Question: I am not sure if 'geom_bar' is able (probably I'm not) to create the plot I need with 'geom_bar'. I want a bar plot but not starting from 0, I have a minimum and maximum value that are to be the start and end points of each bar. Desired output looks like this one:

Data structure is
'''
dput(datos)
structure(list(CDG = c("Alicante", "Alicante", "Alicante", "Alicante",
"Alicante", "Alicante", "Alicante", "Alicante", "Alicante", "Alicante",
"Alicante", "Castellon", "Castellon", "Castellon", "Castellon",
"Castellon", "Castellon", "Castellon", "Castellon", "Castellon",
"Castellon", "Castellon", "Castellon", "Castellon", "Castellon",
"Castellon", "Castellon", "Castellon", "Castellon", "Valencia",
"Valencia", "Valencia", "Valencia", "Valencia", "Valencia", "Valencia",
"Valencia", "Valencia", "Valencia", "Valencia", "Valencia", "Valencia",
"Valencia", "Valencia", "Valencia", "Valencia", "Valencia", "Valencia",
"Valencia", "Valencia", "Valencia", "Valencia", "Valencia", "Valencia",
"Valencia"), ESTACION = structure(c(5L, 1L, 2L, 3L, 8L, 23L,
24L, 21L, 31L, 22L, 41L, 26L, 12L, 16L, 13L, 14L, 15L, 18L, 28L,
29L, 19L, 37L, 39L, 27L, 49L, 52L, 53L, 54L, 55L, 4L, 7L, 6L,
9L, 10L, 11L, 17L, 20L, 33L, 25L, 30L, 32L, 36L, 35L, 34L, 38L,
42L, 46L, 48L, 47L, 43L, 45L, 44L, 50L, 51L, 40L), .Label = c("Alacant-El_Pla",
"Alacant-Florida_Babel", "Alacant-Rabassa", "Albalat_dels_Tarongers",
"Alcoi-Verge_dels_Lliris", "Algar_de_Palancia", "Alzira", "Benidorm",
"Beniganim", "Bunnol-Cemex", "Burjassot-Facultats", "Burriana",
"Castello-Ermita", "Castello-Grau", "Castello-Patronat_d.Esports",
"Castello-Penyeta", "Caudete_de_las_Fuentes", "Cirat", "Coratxar",
"Cortes_de_Pall", "Elda-Lacy", "El_Pinos", "Elx-Agroalimentari",
"Elx-Parc_de_Bombers", "Gandia", "L.Alcora", "La_Vall_d.Uix",
"Morella", "Onda", "Ontinyent", "Orihuela", "Paterna-CEAM", "Quart_de_Poblet",
"Sagunt-CEA", "Sagunt-Nord", "Sagunt-Port", "Sant_Jordi", "Torrebaja",
"Torre_Endomenech", "Torrent-El_Vedat", "Torrevieja", "Valencia-Albufera",
"Valencia-Avd._Francia", "Valencia-Bulevard_Sud", "Valencia-Moli_del_Sol",
"Valencia-Pista_de_Silla", "Valencia-Politecnic", "Valencia-Vivers",
"Vilafranca", "Vilamarxant", "Villar_del_Arzobispo", "Vinaros_Planta",
"Vinaros_Plataforma", "Viver", "Zorita"), class = "factor"),
MAXIMO_HORARIO = c(NA, 70.7, 80, 63.7, 93.5, 73.8, 82.3,
59, 71, 85.5, 62, 73, 38, 87.2, 89.2, 82, 28.5, 84, 99.5,
86, 87, 94, 84, 70, 85.5, 91.2, 85.3, 72.4, 97.5, NA, 63.3,
96.2, 81, 68, 72.3, 64.5, 67.4, 59.5, 82.7, 77, 65.5, 89.5,
76.5, NA, 80, NA, 65.3, 66.2, 72.5, 65.8, 50.2, 54.8, 71.2,
79.5, NA), PROMEDIO_DIARIO = c(NA, 56.8, 64.5, 52.9, 86.9,
69.6, 79.4, 59, 73.9, 82.4, 61.4, 62.2, 43.1, 85.1, 55.2,
77.7, 26.2, 81.9, 94.3, 85.8, 85.1, 89.8, 80.5, 66.6, 83.3,
94.3, 87.5, 72.9, 93.3, 100.3, 60.8, 94.2, 74, 68.4, 62.5,
66.7, 66.5, 45.5, 78, 79.4, 68.2, 81.1, 72.6, NA, 77.1, NA,
55.1, 54.7, 66.8, 54.1, 49.3, 46.6, 63.9, 81.8, NA), MINIMO_HORARIO = c(NA,
26.8, 24.5, 30.2, 62, 46.5, 56.2, 59, 58.2, 67.8, 50.8, 16.7,
11.5, 63.2, 2, 62, 18, 75.2, 87.5, 80, 77.8, 83.2, 71.8,
52.5, 78.3, 88.9, 83.7, 66.6, 84.3, NA, 26.2, 80, 42, 47.2,
8.2, 43, 45.5, 4.5, 47.5, 55.7, 39.8, 68.7, 58.8, NA, 74.3,
NA, 11.5, 7.2, 25.5, 18.2, 8.5, 7.2, 14.7, 70.5, NA), MAXIMO_OCTOHORARIO = c(NA,
66.1, 81.1, 55.2, 96.9, 79.2, 89.1, NA, 81.1, 90.5, 64.6,
79.8, 66.1, 91.4, 80.8, 80.8, 28.4, 83.8, 96.1, 88.3, 88.5,
92.3, 82.7, 71.4, 85.6, 97.4, 89.1, 75.5, 95.1, NA, 79.5,
100.3, 90.4, 76.1, 83.3, 75.5, 79.7, 66.7, 87.7, 87.5, 78.3,
83.8, 76.8, NA, 76.8, NA, 74.5, 73, 81.2, 67.8, 73.1, 69,
79.9, 88.2, NA), VARIACION_MAX_HOR = c(NA, -15.1, -7, -21.3,
-10.2, -17.2, -18, NA, -18.2, -12.8, -8.2, -23.8, -57.8,
-8, 2.7, -1.3, -0.8, -5.7, -1.5, -10.8, -5.8, -0.8, -8.3,
-19.7, -6.5, -7.7, -11.9, -16.8, -2.7, NA, -27.7, -19.1,
-19.5, -24, -21.7, -28.2, -22.6, -23.7, -17.8, -25, -29.2,
-5.2, -19.5, NA, -14.3, NA, -32.2, -20.5, -20.7, -20.4, -38.1,
-29, -21.6, -20.5, NA), VARIACION_PRM_DIA = c(NA, -16.2,
-10.4, -18.9, -4, -5.8, -7.7, NA, -3, -9.4, 2, -22.9, -27.2,
1.1, -4.7, 16.8, -0.9, 0, 0.5, -1.9, 1.3, 15.1, 23.7, -14.1,
-4.8, 1.7, 14.8, -8, 14.7, -0.7, -20, -7.6, -17.9, -12.7,
-20.7, -10.7, -14.7, -24.3, -9.1, -13.6, -11.8, 18, -10.1,
NA, 10.9, NA, -24.4, -20.2, -14.9, -18.7, -25.4, -30, -18.6,
-6.7, NA), OSCILACION_DIARIO = c(NA, 43.9, 55.5, 33.5, 31.5,
27.3, 26.1, 0, 12.8, 17.7, 11.2, 56.3, 26.5, 24, 87.2, 20,
10.5, 8.8, 12, 6, 9.2, 10.8, 12.2, 17.5, 7.2, 2.3, 1.6, 5.8,
13.2, NA, 37.1, 16.2, 39, 20.8, 64.1, 21.5, 21.9, 55, 35.2,
21.3, 25.7, 20.8, 17.7, NA, 5.7, NA, 53.8, 59, 47, 47.6,
41.7, 47.6, 56.5, 9, NA), ESTACIONALIDAD_MAX = c(NA, -43,
-37.1, -50.2, -30.3, -46.8, -35.7, -55.6, -44.6, -36.1, -48.1,
-45.6, -72.3, -37.5, -29.7, -38.8, -75.3, -38.9, -29.1, -39.4,
-36.9, -30.3, -33.6, -42, -40.7, -17.3, -33.4, -46.7, -28.9,
NA, -53.2, -22, -41.9, -46.8, -43, -51, -43.6, -50.1, -39.4,
-43.3, -45.7, -32.5, -39.8, NA, -35.2, NA, -39.5, -43.3,
-39.9, -43.3, -58.1, -50.9, -45, -44.3, NA), ESTACIONALIDAD_MED = c(NA,
-15.2, -10.7, -28.9, -4.3, -11, 3.8, -17.6, 20.2, -4.2, -30.9,
-10.4, -27.6, 2.7, -0.4, 17.5, -61.5, 4.7, -5.7, 6.1, -12.7,
6.9, 18.7, -10.2, -9.1, 30.4, -12, -3.3, 20.2, 32.1, -5.1,
22, 2.4, -2.8, -6.9, -18.7, -13.9, -16.2, 10.6, -4.1, 1.5,
22.1, 12.9, NA, 12.2, NA, 12.9, -3.7, -1.6, -13.3, -19.3,
-25, -15.5, -0.8, NA), X = c(NA, NA, NA, NA, NA, NA, NA,
NA, NA, NA, NA, NA, NA, NA, NA, NA, NA, NA, NA, NA, NA, NA,
NA, NA, NA, NA, NA, NA, NA, NA, NA, NA, NA, NA, NA, NA, NA,
NA, NA, NA, NA, NA, NA, NA, NA, NA, NA, NA, NA, NA, NA, NA,
NA, NA, NA)), .Names = c("CDG", "ESTACION", "MAXIMO_HORARIO",
"PROMEDIO_DIARIO", "MINIMO_HORARIO", "MAXIMO_OCTOHORARIO", "VARIACION_MAX_HOR",
"VARIACION_PRM_DIA", "OSCILACION_DIARIO", "ESTACIONALIDAD_MAX",
"ESTACIONALIDAD_MED", "X"), row.names = c(NA, -55L), class = "data.frame")
'''
R script used to plot other variables in the dataset follows
'''
library(ggplot2)
library(reshape2)
library(grid)
datos=read.csv("previozono.csv",header=T,sep=";", na.strings="-99.9")
datap1=cbind.data.frame(datos$ESTACION,datos$MAXIMO_HORARIO,datos$PROMEDIO_DIARIO)
names(datap1) <- c("estacion","Maximo_horario","Promedio_diario")
dataplot1 <- melt(datap1,id.vars='estacion')
plot1=ggplot(dataplot1)+ geom_bar(aes(x=estacion,y=value,fill=variable),
stat='identity',position='dodge') + xlab(" ") + ylab(" ") +
theme(axis.text.x=element_text(angle=80, size=8, hjust=1, vjust=1),legend.position="bottom") +
theme(axis.text.y=element_text(size=8)) +
scale_y_continuous(limits = c(0,250),breaks=c(0,50,100,150,200,250)) +
theme(plot.margin=unit(c(0,1,0,0),"mm")) +
ggtitle(paste("Ozono - Maximo horario y promedio diario - ",format(Sys.time(), "%d/%m/%Y"),sep="")) +
scale_fill_manual(values=c("#E95875", "#99CCFF")) + labs(fill="")
'''
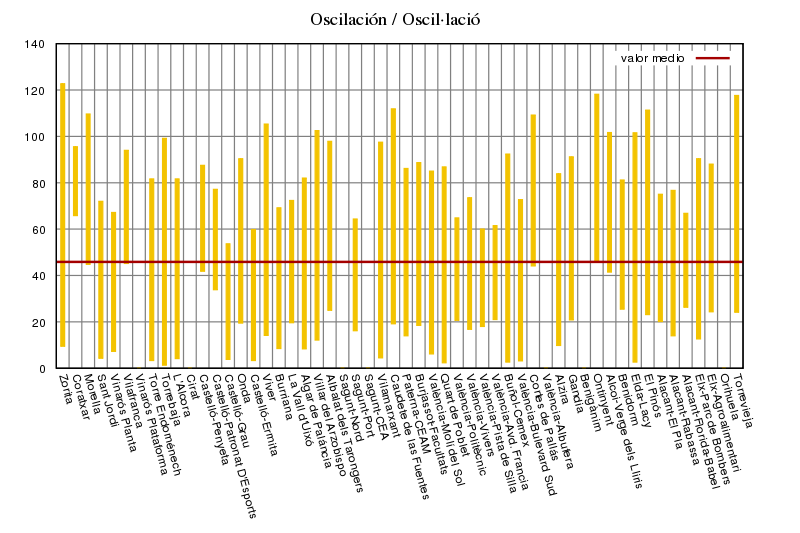
Answer: You can achieve this with 'geom_segment' like this (you will need the wide format data of 'datap1' for this solution):
'''
ggplot(datap1) +
geom_segment(aes(x=estacion, xend=estacion, y=Promedio_diario, yend=Maximo_horario), size=3, color="orange") +
geom_hline(yintercept=mean((datap1$Maximo_horario + datap1$Promedio_diario)/2, na.rm=TRUE), color="red") +
theme_bw() +
theme(axis.text.x=element_text(angle=90))
'''
which gives:

---
Using 'geom_linerange' will give you the same result:
'''
ggplot(datap1) +
geom_linerange(aes(x=estacion, y=average, ymin=Promedio_diario, ymax=Maximo_horario), size=3, color="orange") +
geom_hline(yintercept=mean((datap1$Maximo_horario + datap1$Promedio_diario)/2, na.rm=TRUE), color="red") +
theme_bw() +
theme(axis.text.x=element_text(angle=90))
'''
And if you want to include the mean for each bar, 'geom_pointrange' might be an option as well.